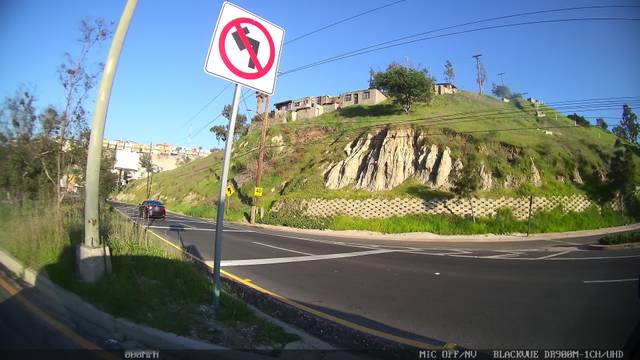
Region: Mexico
Coordinates: 32.511, -117.032